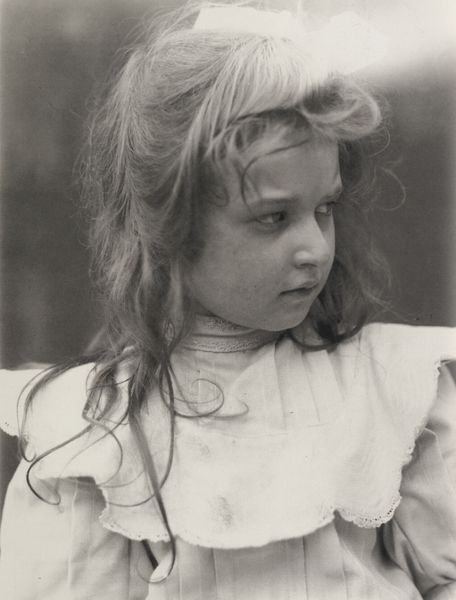
Titel: Paulette Brulat, Tochter von Paul Brulat, der 1898 ein Buch über die Affäre veröffentlichte
Künstler: Francois Emile Zola
Schlagwörter: haut, himmel, kopf, schatten, weiß, mädchen, frau, frisur, grau, haar, hell, hintergrund, jahrhundertwende, kleid, licht, mund, nase, profil, schwarz, stirn, blick, hochformat, schleife, blond, jung, arme, augen, band, bluse, böse, falten, gesicht, kragen, lang, spitze, ärmel, hals, portrait, porträt, wind, gewand, haare, lange haare, kind, spitzen, borte, brustbild, bruststück, kinn, lippen, locken, puffärmel, rechts, schulter, pony, wangen, klein, weis, ausdruck, ernst, brauen, melancholie, monumental, nachdenklich, rüschen, foto, fotografie, photographie, abgewandt, abwenden, schwarz-weiss, gross, portait, seite, stehkragen, strähne, photo, halbprofil, beobachtend, haarschleife, ernsthaft, fotographie, strähnen, latz, photografie, gehäkelt, kinderportrait, seitwärts, koller, weißes kleid, dreiviertelportrait, fotot, zerzaust, blusenkragen, kindchen, sonntagsputz, schulterkragen, stirn#, blick seitlich, haare aufgelöst